Field crop: maize
Growth stage: 1
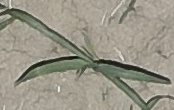
Species: sorghum